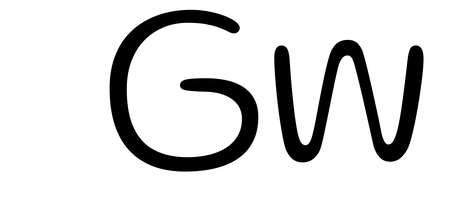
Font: Gluten_ExtraLight